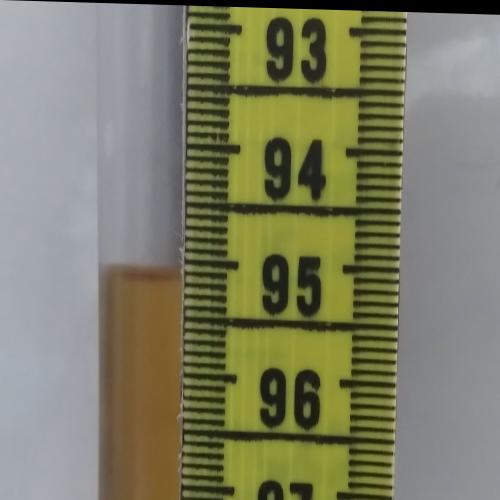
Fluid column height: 95.1 cm